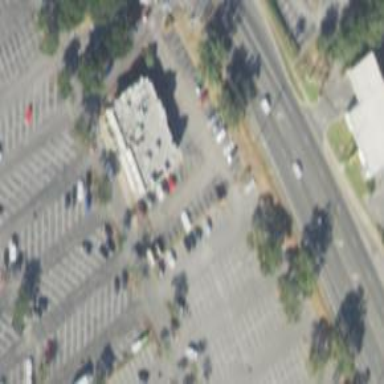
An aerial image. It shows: Parking space is available.